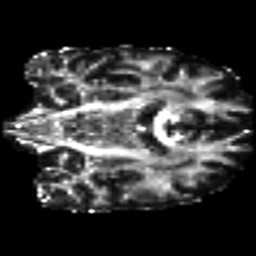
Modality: FA
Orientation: coronal
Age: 49
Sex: female
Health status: ill
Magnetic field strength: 3 T
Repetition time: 9 s
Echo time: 0.093 s